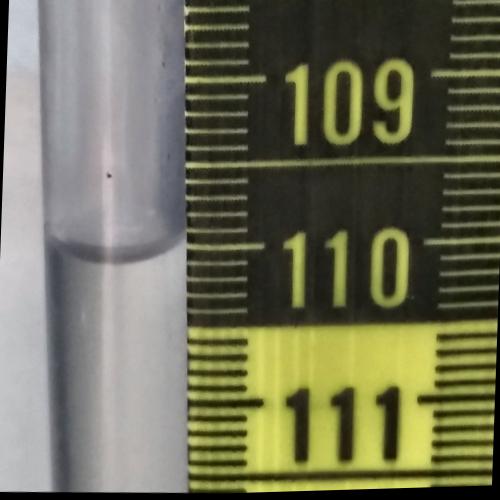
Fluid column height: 110.0 cm